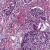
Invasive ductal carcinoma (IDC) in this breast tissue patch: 0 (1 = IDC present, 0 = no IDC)